Question: I have two tables like this

I would like to insert from Table1 to Table2 here. This is how I want it.
Take MOU = 10. It has num1 and hour1 in the same row.
I would like to insert it into the cell that is at the same row as that of num1 and same column as that of hour1.
How could I do that?
Disclaimer: I am not offering any code here because I am unsure of how to write this query. I sure do know to write a simple update. I am a teracota newbie.
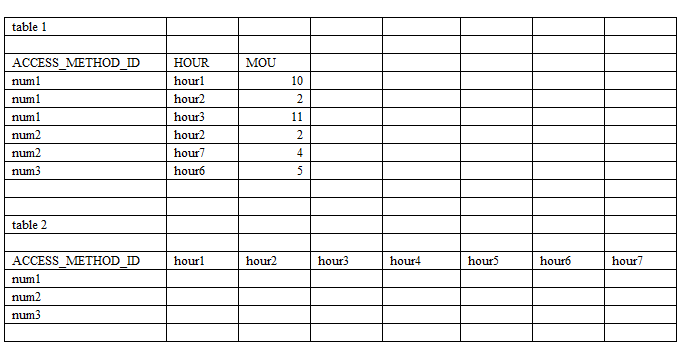
Answer: This worked.
'''
UPDATE a
FROM table2 a, table1 b
SET hour1=b.mou
WHERE a.access_method_id=b.access_method_id
AND hour='hour1'
'''
Did the same for each hours. Not very elegant. But this is all I could get.